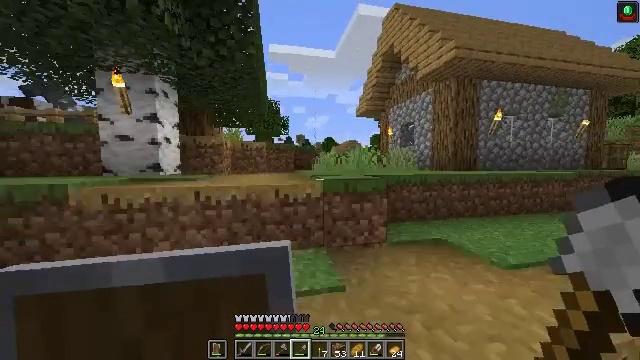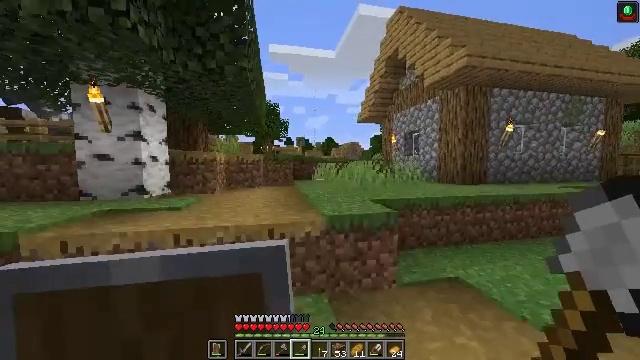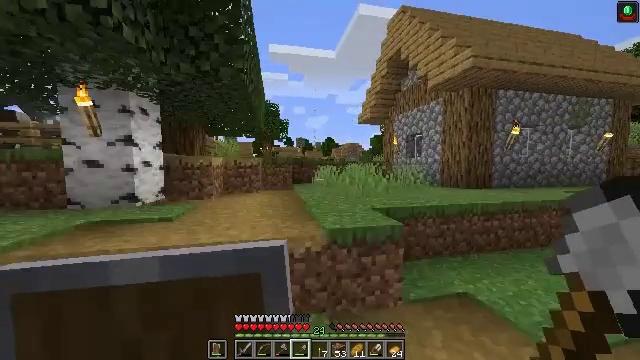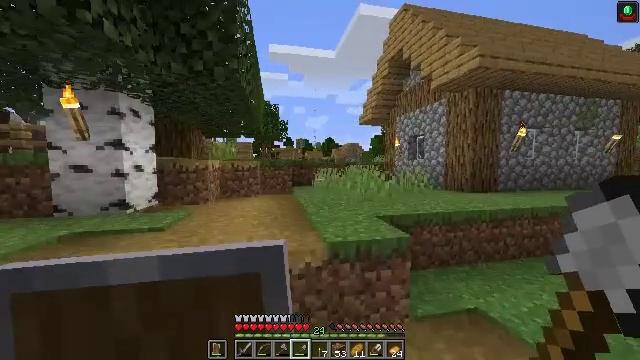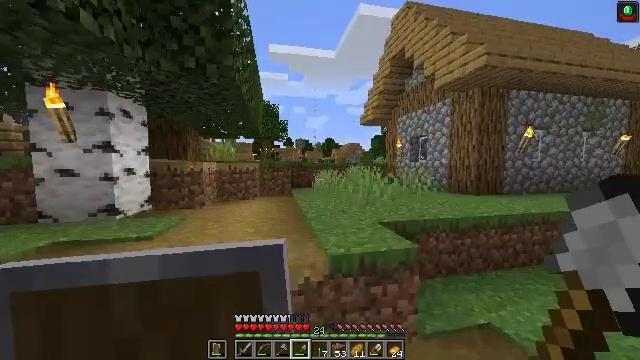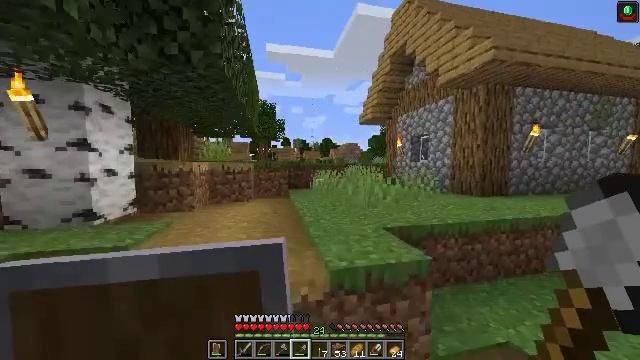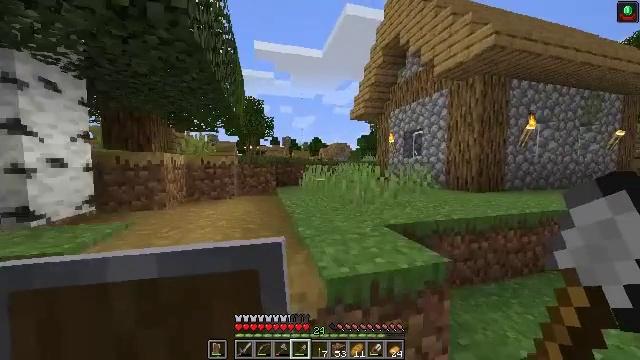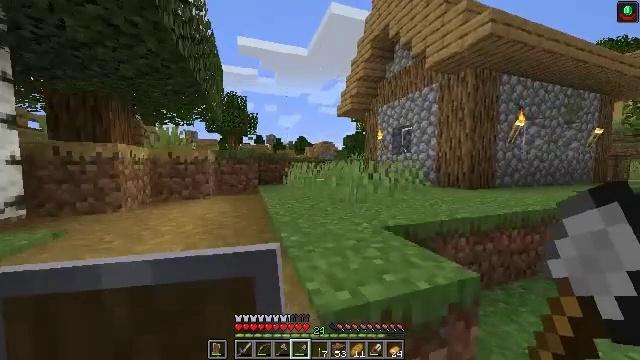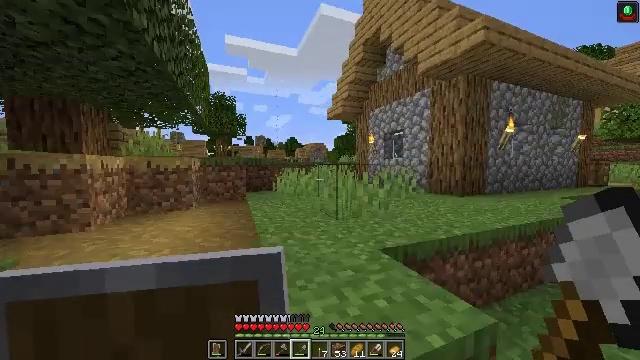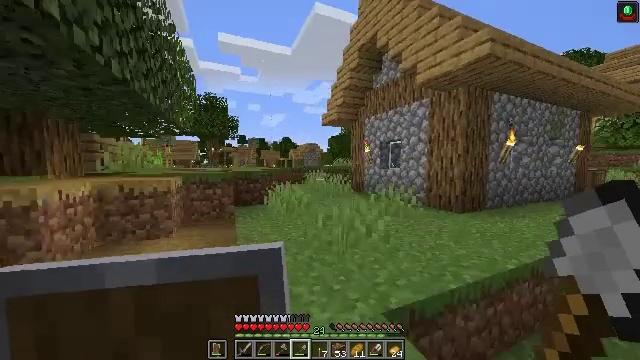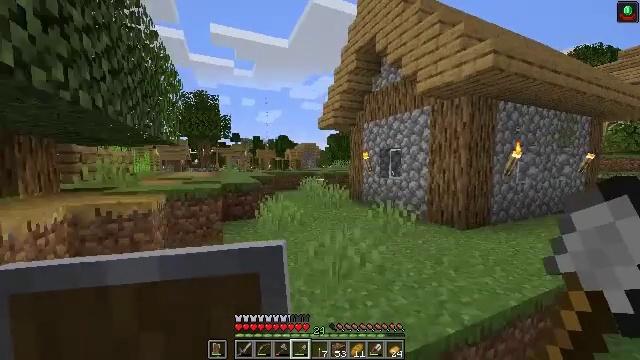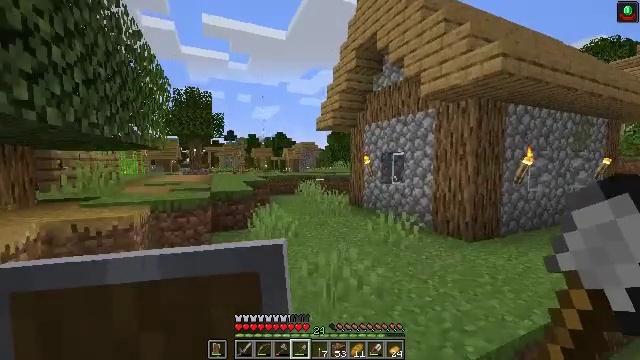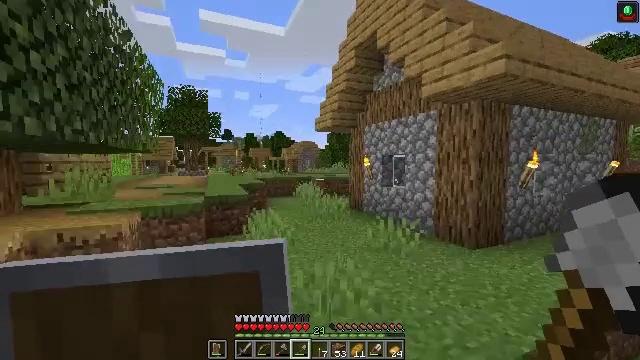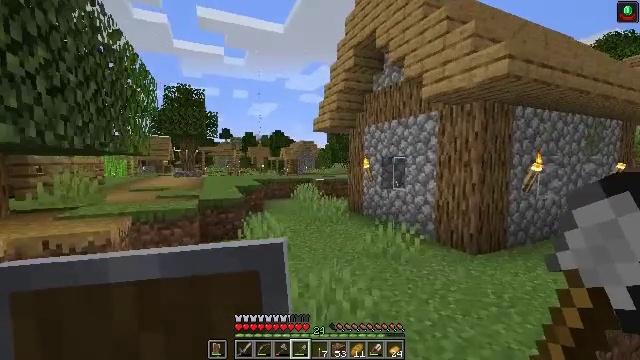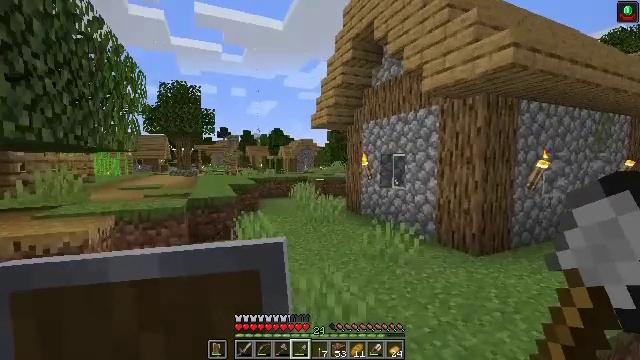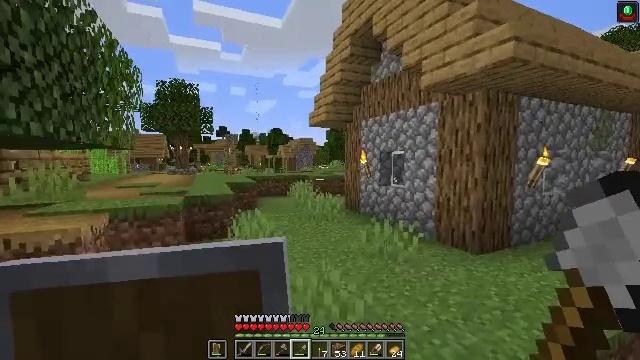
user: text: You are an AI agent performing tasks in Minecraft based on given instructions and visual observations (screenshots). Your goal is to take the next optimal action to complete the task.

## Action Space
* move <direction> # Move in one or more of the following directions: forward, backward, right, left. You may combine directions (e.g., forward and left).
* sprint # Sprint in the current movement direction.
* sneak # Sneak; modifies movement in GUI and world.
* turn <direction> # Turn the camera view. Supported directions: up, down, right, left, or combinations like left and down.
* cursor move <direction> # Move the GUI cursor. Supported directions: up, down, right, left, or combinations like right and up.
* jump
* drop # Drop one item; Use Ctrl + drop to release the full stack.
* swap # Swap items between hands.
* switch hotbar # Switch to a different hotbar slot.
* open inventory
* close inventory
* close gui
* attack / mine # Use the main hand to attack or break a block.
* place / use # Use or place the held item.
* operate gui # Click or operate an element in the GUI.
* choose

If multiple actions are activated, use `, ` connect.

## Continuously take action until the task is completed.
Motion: motion action
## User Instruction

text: Collect sugar cane near water sources.
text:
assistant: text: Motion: move forward, jump
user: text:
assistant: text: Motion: move forward
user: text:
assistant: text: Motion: move forward
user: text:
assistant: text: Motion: move forward
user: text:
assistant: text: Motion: move forward
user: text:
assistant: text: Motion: move forward, turn right
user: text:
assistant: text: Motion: move forward, turn right
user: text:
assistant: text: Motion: move forward, turn right, jump
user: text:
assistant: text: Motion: move forward, turn right, jump
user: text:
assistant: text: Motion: move forward
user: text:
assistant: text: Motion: move forward
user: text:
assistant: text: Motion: move forward
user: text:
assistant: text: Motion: move forward
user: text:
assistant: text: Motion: move forward
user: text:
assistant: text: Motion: move forward
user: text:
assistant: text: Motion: move forward, turn down
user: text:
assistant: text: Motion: move forward
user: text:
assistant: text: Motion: move forward, turn left
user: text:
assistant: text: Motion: move forward, turn left
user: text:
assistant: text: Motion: move forward, turn left
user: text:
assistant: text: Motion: move forward
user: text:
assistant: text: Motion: move forward
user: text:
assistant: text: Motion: move forward
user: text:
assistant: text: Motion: move forward, turn left
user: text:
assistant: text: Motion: move forward, turn left
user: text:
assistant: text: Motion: move forward, turn left
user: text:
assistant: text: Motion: move forward, turn left
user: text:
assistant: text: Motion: move forward
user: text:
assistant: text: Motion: move forward
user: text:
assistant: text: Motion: move forward